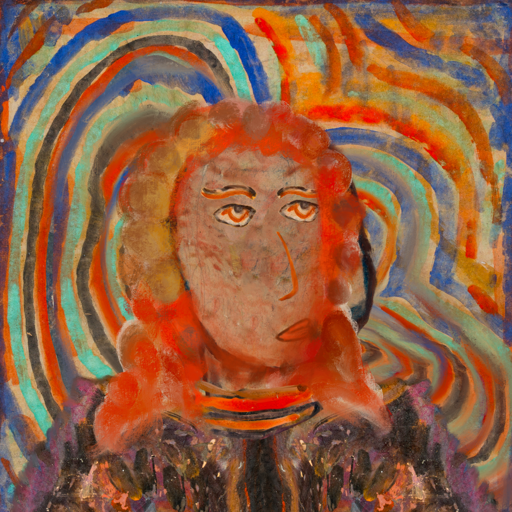
Background: Sisters, Head And Neck Side: Orphan, Face Side: Experience, Bust: Gypsy_Queen, Hair Side: Rupkatha, Head Accessory: Blank, Second Necklace: Blank, Necklace: Experience, Baby: Blank